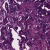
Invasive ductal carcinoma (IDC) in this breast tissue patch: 1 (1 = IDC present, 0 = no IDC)